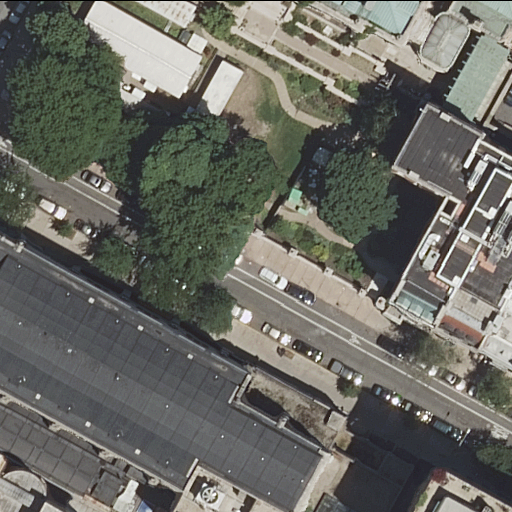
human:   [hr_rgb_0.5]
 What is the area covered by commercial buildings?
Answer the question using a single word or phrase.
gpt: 0m2

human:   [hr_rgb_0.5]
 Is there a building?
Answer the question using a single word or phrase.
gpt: yes

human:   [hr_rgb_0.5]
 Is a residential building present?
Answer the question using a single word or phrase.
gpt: yes

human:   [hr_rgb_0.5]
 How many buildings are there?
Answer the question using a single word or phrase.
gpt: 8

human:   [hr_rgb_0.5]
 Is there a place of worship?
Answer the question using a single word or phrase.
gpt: yes

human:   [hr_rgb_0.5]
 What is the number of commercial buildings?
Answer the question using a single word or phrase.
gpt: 0

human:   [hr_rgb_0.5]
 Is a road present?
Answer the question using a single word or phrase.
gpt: yes

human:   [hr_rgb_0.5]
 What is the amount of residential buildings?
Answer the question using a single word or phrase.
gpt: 7

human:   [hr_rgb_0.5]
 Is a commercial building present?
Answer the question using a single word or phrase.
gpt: no

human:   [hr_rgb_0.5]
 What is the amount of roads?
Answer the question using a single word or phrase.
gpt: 1

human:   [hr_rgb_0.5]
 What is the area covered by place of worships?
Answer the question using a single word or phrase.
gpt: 2330m2

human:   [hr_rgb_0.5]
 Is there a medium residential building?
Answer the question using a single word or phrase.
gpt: yes

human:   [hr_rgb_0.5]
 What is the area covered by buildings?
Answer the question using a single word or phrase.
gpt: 5164m2

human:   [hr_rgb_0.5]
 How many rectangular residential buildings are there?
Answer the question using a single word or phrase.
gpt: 4

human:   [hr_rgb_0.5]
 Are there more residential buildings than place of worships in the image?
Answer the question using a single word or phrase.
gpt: yes

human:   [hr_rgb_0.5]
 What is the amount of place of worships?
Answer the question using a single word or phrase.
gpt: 1

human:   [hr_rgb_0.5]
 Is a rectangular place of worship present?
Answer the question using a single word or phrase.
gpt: no

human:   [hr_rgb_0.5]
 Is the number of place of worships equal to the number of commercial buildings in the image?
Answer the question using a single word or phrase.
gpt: no

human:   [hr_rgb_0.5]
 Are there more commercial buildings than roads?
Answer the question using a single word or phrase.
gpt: no

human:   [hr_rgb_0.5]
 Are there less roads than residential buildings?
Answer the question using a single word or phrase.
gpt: yes

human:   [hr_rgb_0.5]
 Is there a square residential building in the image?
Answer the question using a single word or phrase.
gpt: no

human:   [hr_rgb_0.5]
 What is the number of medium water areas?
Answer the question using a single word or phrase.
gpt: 0

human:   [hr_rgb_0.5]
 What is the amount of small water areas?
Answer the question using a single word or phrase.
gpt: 0

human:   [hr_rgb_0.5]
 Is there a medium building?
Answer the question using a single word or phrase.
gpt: yes

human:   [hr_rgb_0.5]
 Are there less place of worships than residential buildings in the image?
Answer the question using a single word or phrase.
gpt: yes

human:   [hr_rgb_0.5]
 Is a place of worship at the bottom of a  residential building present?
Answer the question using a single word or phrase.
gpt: yes

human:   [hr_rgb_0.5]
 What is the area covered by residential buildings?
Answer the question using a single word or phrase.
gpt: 2833m2

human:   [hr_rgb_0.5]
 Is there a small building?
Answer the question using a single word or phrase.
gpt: yes

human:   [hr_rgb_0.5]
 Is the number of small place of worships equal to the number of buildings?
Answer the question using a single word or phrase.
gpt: no

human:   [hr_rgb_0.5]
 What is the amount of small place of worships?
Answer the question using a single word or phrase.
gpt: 0

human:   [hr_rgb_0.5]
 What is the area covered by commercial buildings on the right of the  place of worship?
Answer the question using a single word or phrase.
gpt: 0m2

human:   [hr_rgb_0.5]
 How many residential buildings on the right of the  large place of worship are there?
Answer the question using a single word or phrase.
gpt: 6

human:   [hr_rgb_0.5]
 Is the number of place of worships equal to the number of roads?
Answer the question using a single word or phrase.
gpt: yes

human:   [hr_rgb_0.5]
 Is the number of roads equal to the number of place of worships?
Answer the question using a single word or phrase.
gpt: yes

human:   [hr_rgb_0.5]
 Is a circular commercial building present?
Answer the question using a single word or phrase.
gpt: no

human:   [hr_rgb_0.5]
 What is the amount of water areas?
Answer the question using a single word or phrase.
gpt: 0

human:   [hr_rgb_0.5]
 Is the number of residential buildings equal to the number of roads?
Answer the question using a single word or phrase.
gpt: no

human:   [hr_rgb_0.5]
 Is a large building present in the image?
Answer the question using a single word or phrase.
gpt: yes

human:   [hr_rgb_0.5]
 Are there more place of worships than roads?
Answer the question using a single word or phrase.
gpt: no

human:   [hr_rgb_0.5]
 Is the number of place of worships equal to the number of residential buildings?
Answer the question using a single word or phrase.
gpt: no

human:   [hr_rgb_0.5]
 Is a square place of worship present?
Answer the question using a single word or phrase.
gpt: no

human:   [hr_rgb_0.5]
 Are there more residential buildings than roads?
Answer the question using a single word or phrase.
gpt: yes

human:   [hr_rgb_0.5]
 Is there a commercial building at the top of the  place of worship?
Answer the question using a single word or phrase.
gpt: no

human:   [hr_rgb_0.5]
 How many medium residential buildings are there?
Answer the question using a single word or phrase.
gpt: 4

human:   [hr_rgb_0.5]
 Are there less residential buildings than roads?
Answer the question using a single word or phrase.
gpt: no

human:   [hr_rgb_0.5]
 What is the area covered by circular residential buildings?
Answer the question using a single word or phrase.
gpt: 0m2

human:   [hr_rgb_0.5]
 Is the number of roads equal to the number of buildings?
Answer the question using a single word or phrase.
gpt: no

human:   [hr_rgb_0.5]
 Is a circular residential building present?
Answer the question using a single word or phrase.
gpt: no

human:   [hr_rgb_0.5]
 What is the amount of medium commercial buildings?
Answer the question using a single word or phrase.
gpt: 0

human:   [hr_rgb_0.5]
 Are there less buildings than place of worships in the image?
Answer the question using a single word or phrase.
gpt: no

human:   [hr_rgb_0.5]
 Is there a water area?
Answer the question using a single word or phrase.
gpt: no

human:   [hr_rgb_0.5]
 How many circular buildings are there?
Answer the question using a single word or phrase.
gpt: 0

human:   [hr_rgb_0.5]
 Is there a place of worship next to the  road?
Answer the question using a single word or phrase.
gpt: yes

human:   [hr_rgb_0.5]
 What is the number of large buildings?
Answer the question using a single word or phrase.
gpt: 3

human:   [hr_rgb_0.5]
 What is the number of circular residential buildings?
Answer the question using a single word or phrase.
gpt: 0

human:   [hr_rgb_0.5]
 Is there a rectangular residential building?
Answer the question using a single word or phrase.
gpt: yes

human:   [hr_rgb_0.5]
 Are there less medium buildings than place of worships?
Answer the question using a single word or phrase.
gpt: no

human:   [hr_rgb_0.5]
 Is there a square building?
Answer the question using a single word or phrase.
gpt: no

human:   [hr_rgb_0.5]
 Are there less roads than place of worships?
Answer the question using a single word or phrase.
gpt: no

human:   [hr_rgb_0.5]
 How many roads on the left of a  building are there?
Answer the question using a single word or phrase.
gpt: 1

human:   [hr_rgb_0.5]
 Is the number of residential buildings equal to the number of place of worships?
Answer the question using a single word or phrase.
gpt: no

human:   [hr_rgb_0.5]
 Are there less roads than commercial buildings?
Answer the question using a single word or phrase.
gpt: no

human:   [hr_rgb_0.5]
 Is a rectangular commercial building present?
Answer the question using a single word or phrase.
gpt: no

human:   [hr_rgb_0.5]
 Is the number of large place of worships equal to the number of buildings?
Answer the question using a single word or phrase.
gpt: no